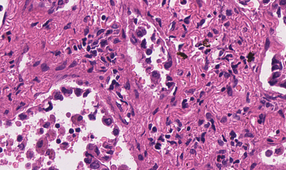
Tumor epithelial tissue: yes
Tumor-associated stroma tissue: yes
Normal tissue: no